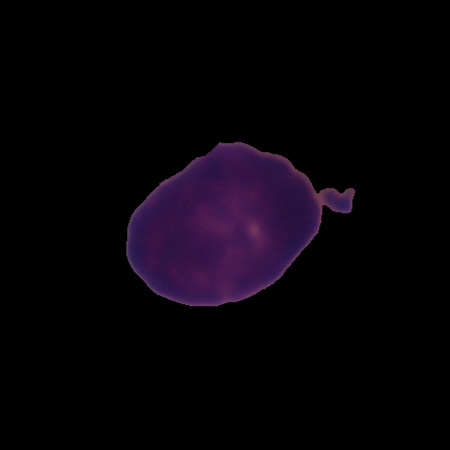
Label: healthy